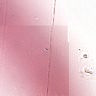
Metastatic tissue present: no